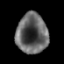
Tissue: prostate
Cell type: T cells
Senescence score: 0.2624
Nuclear area (px): 1223
Mean DAPI intensity: 98.518